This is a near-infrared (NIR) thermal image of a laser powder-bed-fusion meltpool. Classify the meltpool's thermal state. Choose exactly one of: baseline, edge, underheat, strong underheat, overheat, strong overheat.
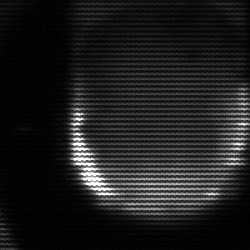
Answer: edge